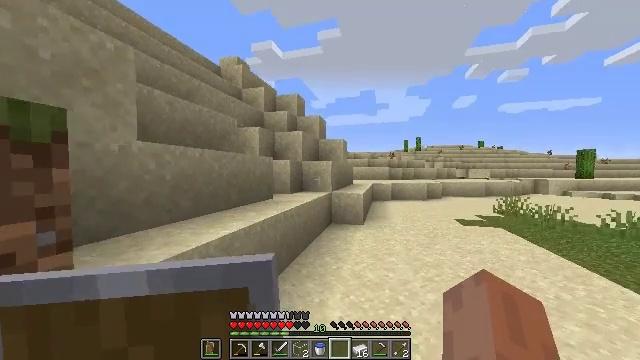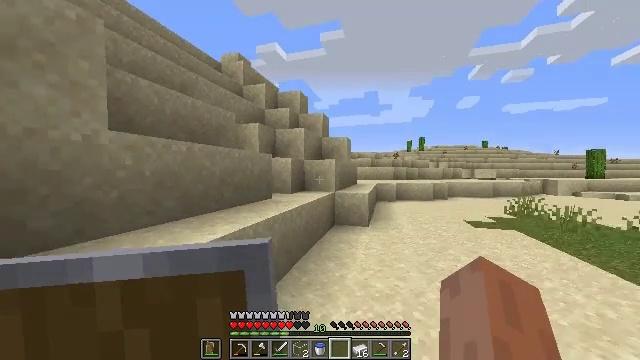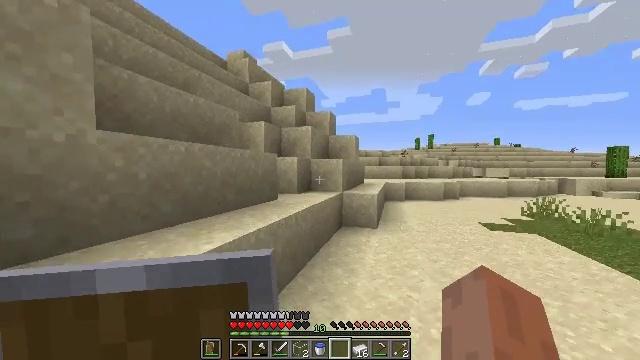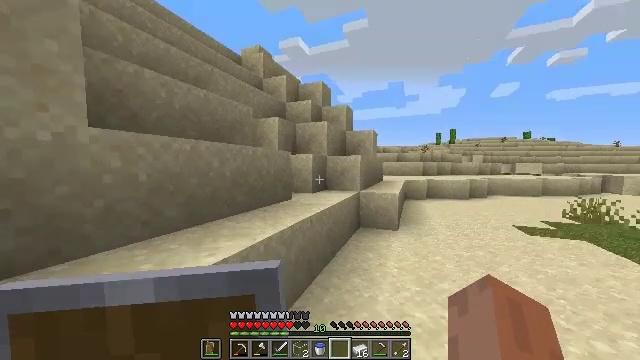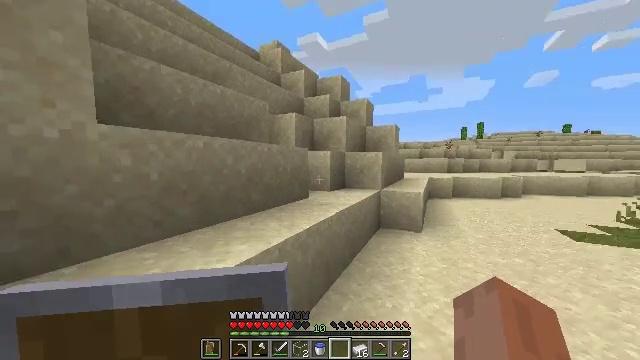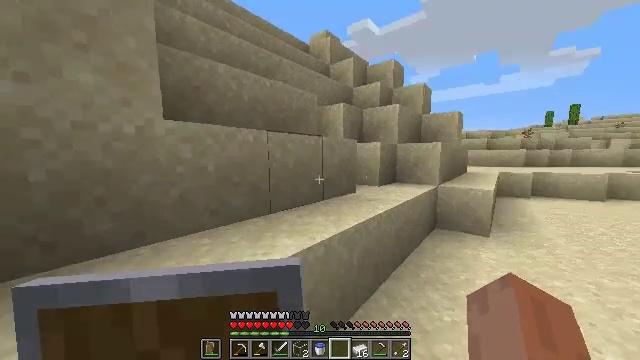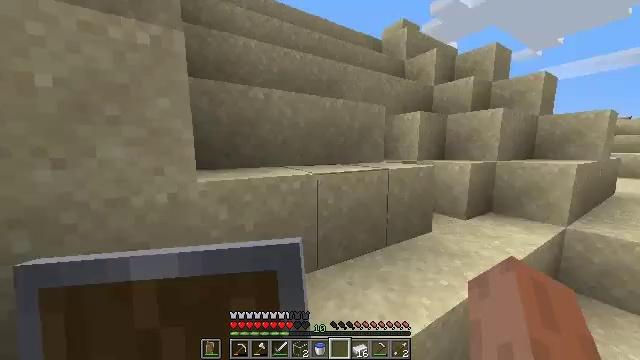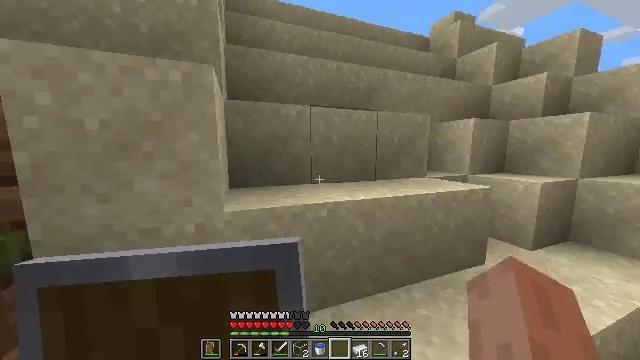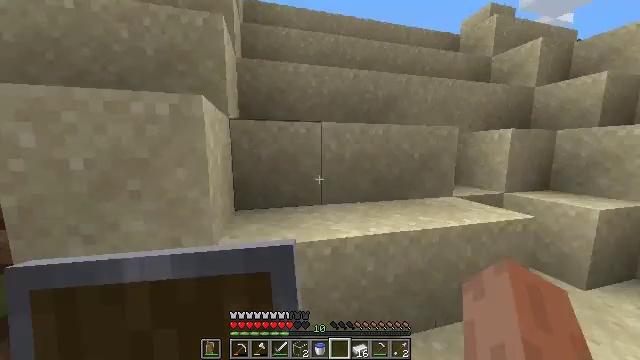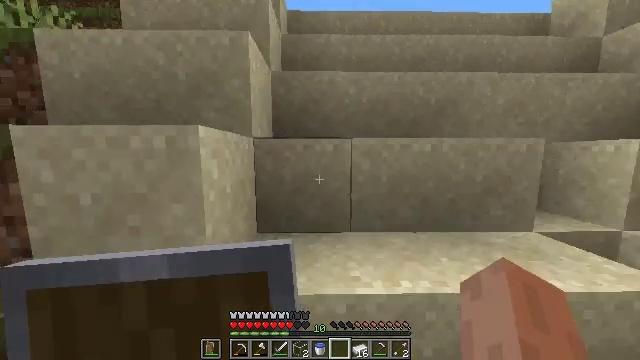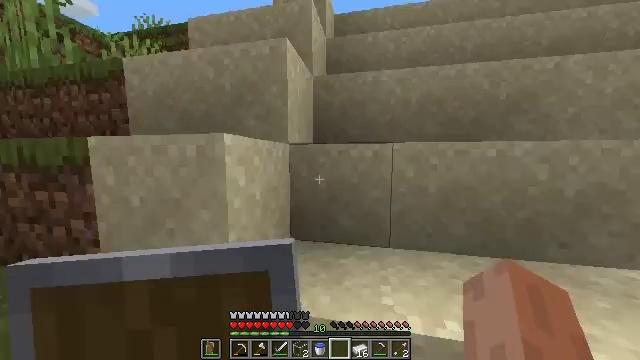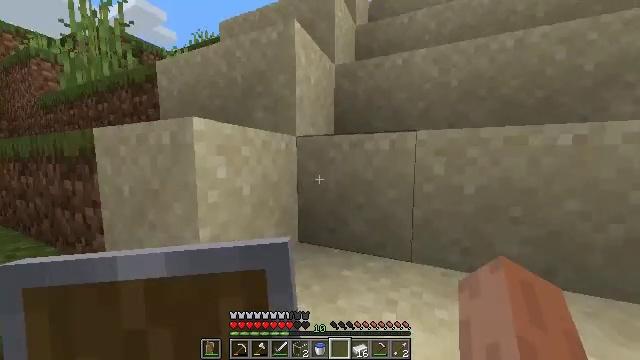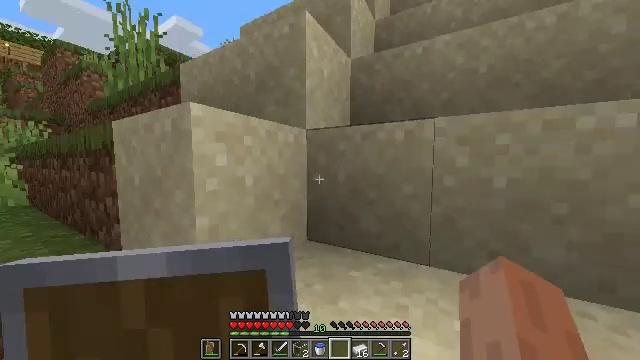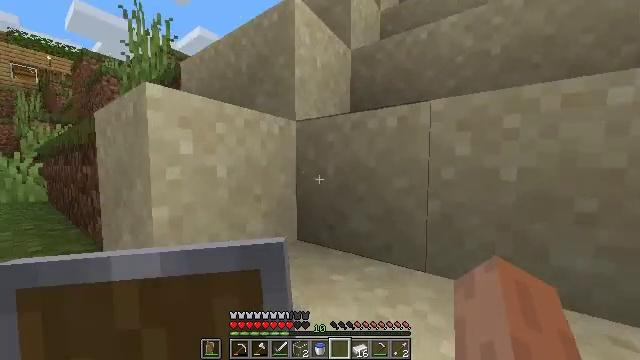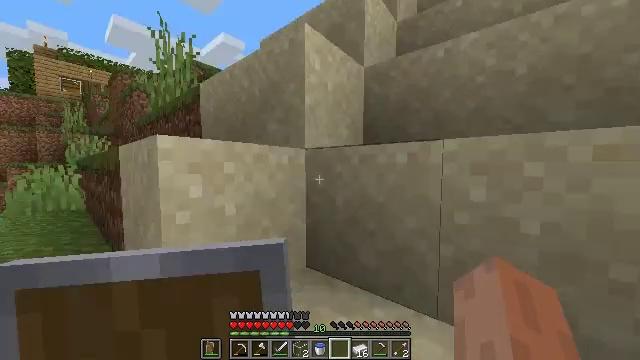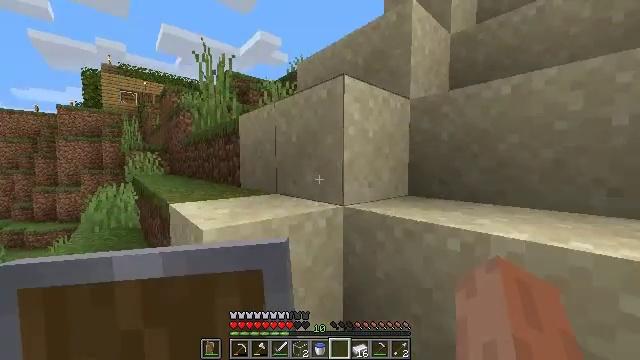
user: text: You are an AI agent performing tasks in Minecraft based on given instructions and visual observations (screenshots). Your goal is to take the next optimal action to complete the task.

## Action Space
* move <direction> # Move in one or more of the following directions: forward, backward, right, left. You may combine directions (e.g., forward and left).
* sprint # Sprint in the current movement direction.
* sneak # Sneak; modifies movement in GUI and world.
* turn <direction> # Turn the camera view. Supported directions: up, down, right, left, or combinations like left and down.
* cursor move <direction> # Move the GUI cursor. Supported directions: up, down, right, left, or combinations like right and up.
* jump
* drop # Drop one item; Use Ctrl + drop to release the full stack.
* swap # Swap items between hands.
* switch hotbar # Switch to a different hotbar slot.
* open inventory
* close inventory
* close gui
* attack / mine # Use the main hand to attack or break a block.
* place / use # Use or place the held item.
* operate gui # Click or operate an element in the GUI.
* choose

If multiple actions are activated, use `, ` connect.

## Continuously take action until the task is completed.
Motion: motion action
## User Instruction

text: Drop a grass block.
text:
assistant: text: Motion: move forward
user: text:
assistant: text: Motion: move forward, turn left
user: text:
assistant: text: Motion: move forward, turn left
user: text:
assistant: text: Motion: move forward, turn left
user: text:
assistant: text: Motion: move forward, turn left and down, jump
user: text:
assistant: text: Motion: move forward, turn left and down, jump
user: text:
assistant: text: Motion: move forward, turn left, jump
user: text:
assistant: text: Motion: move forward, turn left, jump
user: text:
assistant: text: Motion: move forward, turn left, jump
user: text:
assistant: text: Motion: move forward, turn left
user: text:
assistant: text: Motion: move forward, turn left
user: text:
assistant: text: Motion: move forward, turn left and up, jump
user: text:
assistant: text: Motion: move forward, turn left, jump
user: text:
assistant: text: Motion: move forward, turn left, jump
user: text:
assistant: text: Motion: move forward, turn left, jump
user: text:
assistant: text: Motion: move forward, turn left, jump
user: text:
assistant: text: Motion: move forward, turn left
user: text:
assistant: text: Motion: move forward, turn left
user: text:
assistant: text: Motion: move forward, turn left, jump
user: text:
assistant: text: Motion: move forward, turn left and down, jump
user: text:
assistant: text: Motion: move forward, jump
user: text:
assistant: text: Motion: move forward, jump
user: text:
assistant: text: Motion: move forward, jump
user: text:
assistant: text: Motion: move forward, jump
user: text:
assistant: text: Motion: move forward, jump
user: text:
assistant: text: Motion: move forward, jump
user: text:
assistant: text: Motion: move forward, jump
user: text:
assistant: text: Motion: move forward, jump
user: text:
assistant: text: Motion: move forward, turn right
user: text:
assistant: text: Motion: move forward, turn right